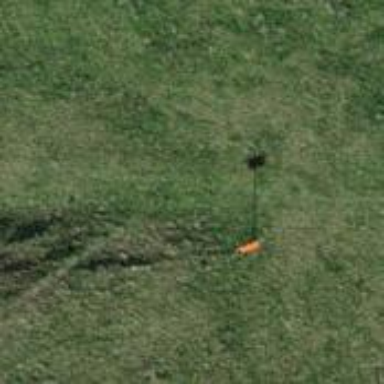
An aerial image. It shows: Pole with roof-covered pipeline marker.